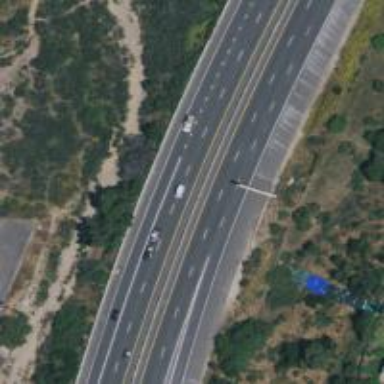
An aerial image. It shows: Motorway junction.